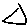
Label: triangle